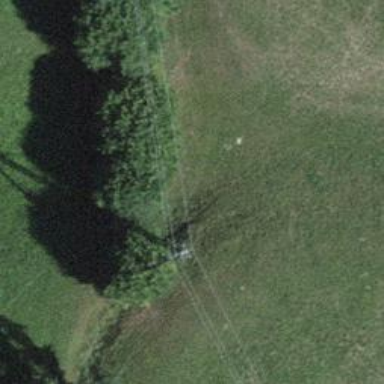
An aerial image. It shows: Utility pole as the man-made structure.